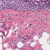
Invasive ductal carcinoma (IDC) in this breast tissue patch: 1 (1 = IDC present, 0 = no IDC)